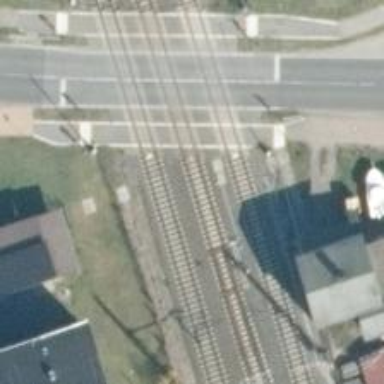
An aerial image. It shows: Railway crossing equipped with lights and saltire signs. The crossing has full barrier.